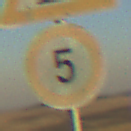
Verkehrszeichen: Geschwindigkeit5
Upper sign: Bahnuebergang
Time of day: SunriseSunset
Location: Outdoor (Nature)
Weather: Clear
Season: NotSpecified
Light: Natural